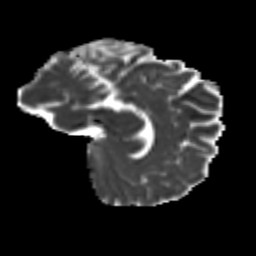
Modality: MD
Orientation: sagittal
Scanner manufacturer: siemens
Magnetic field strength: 3 T
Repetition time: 9.2 s
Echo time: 0.084 s